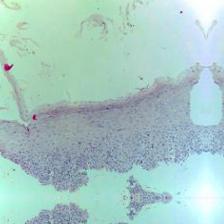
Diagnosis: Normal